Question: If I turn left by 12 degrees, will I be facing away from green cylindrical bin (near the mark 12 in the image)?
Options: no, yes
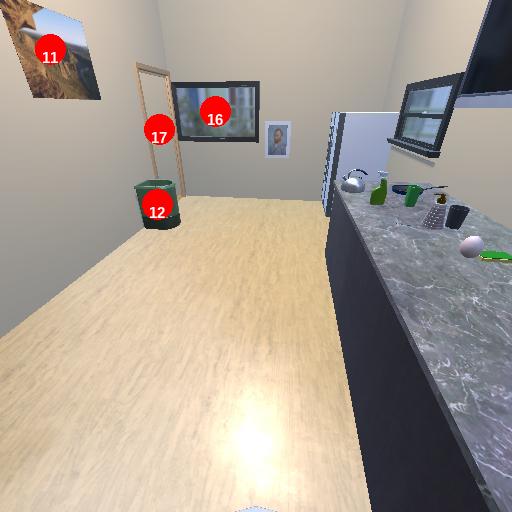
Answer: no